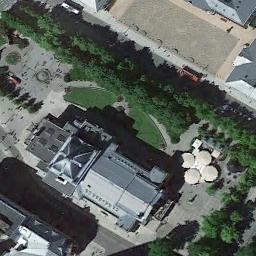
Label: church